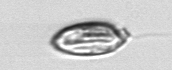
Label: Katodinium_or_Torodinium